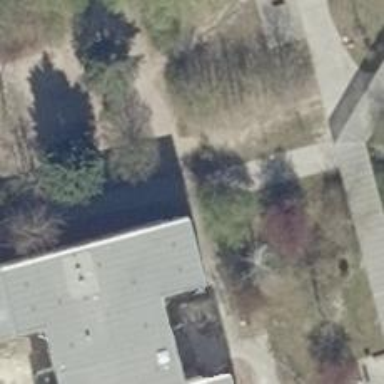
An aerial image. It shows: Paved footway.